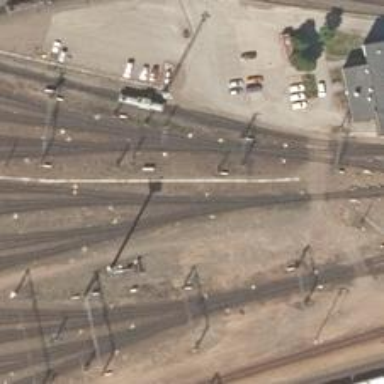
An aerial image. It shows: Railway yard with electrified contact lines.